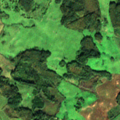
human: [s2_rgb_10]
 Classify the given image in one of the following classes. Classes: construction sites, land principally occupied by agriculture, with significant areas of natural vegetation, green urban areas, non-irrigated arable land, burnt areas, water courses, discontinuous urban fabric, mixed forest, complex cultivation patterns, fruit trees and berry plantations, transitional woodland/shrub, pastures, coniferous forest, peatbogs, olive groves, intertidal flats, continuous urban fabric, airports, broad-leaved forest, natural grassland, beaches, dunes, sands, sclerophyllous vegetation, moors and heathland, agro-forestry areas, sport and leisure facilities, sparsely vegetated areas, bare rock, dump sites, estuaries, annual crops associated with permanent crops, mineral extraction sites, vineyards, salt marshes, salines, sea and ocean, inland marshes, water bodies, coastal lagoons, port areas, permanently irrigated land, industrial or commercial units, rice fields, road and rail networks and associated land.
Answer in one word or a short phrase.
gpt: non-irrigated arable land, pastures, complex cultivation patterns, land principally occupied by agriculture, with significant areas of natural vegetation